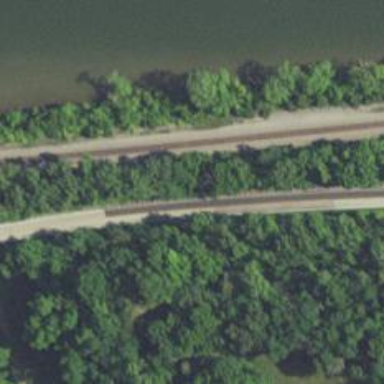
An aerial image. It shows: Railway track.